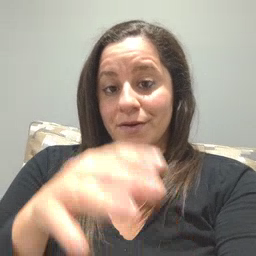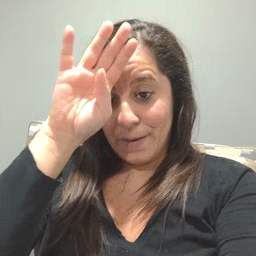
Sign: fireman